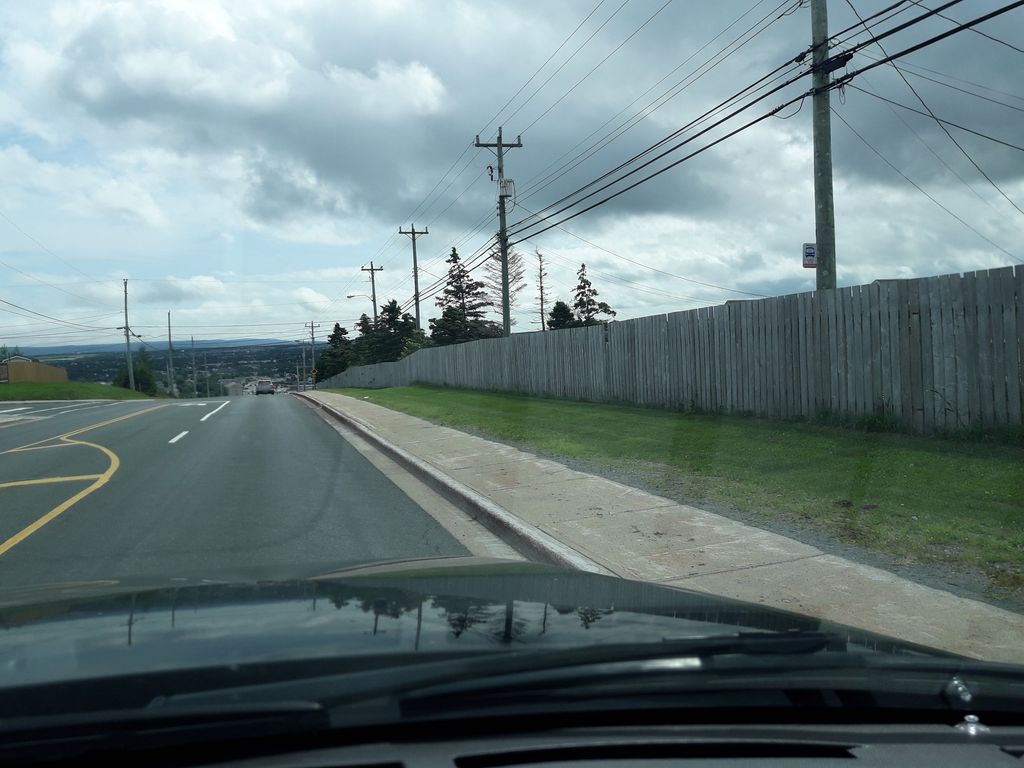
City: st_johns